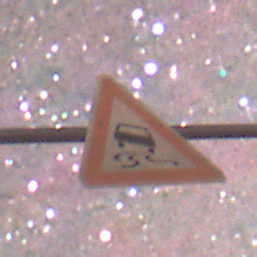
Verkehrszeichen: SchleuderOderRutschgefahr
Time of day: Night
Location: Outdoor (Nature)
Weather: Clear
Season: NotSpecified
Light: Natural